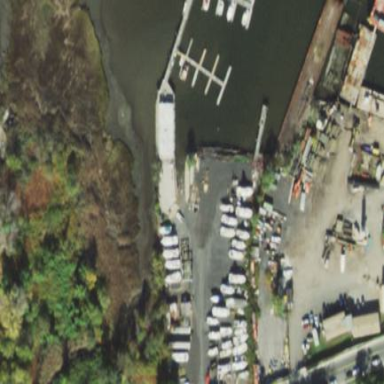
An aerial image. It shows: Boatyard along the waterway.